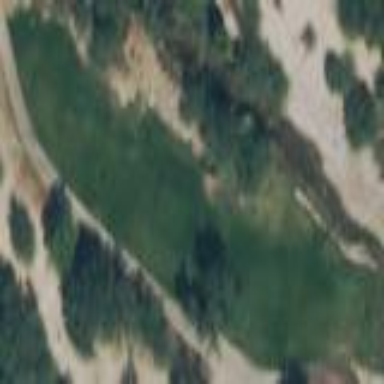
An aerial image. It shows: Area of rough grass used for golf.